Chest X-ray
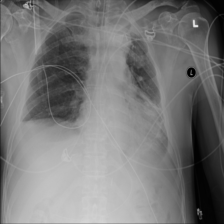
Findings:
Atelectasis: negative
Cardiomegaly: negative
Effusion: negative
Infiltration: negative
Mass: negative
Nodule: negative
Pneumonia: negative
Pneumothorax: negative
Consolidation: negative
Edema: negative
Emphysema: negative
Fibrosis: negative
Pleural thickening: negative
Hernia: negative